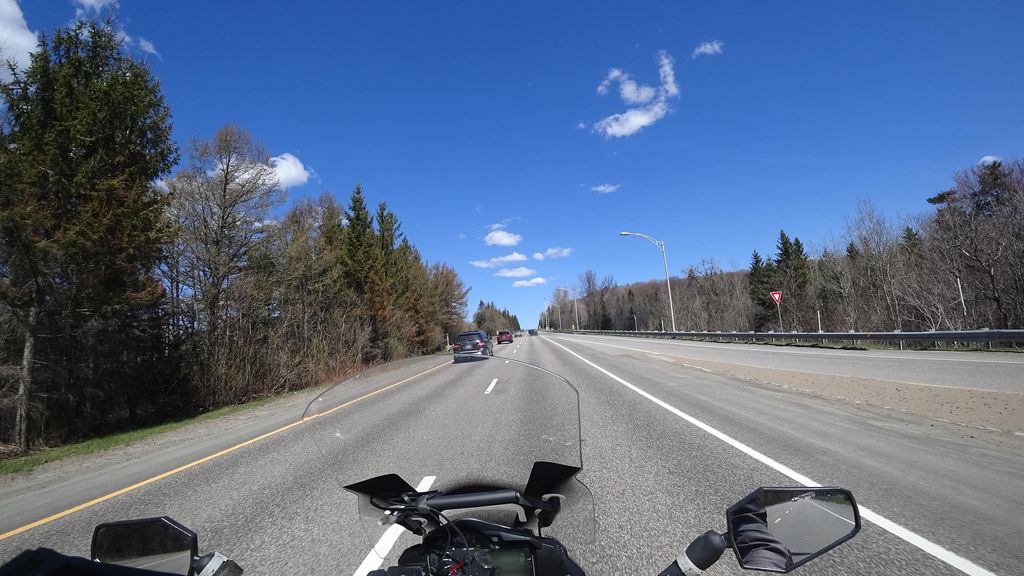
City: quebec_city